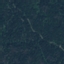
Label: Forest